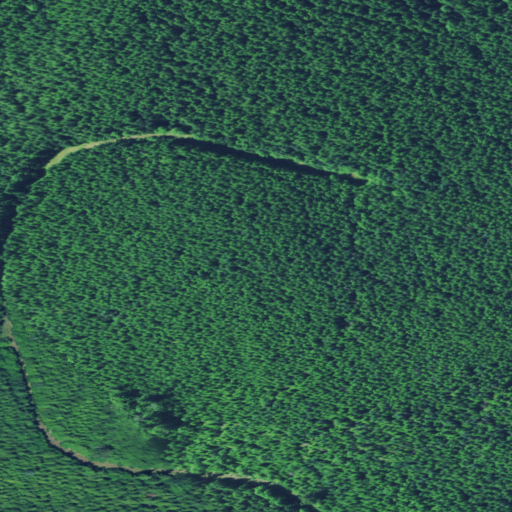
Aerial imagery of mountain in Oregon named Snow Point containing only evergreen forest